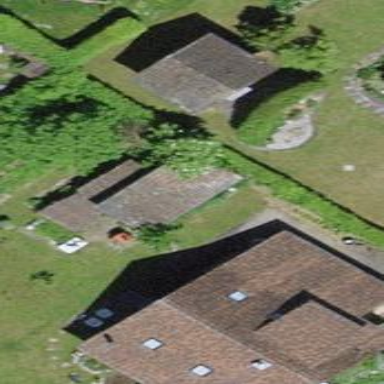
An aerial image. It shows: Group of garages.